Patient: sex M, age 40
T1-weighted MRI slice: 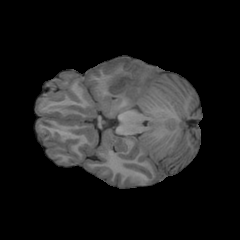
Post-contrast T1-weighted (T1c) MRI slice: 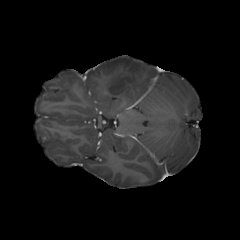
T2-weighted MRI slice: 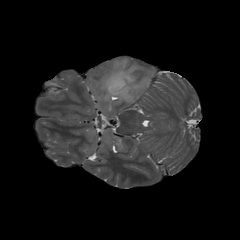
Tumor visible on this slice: yes
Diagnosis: Astrocytoma, IDH-mutant
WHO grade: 3